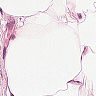
Metastatic tissue present: no